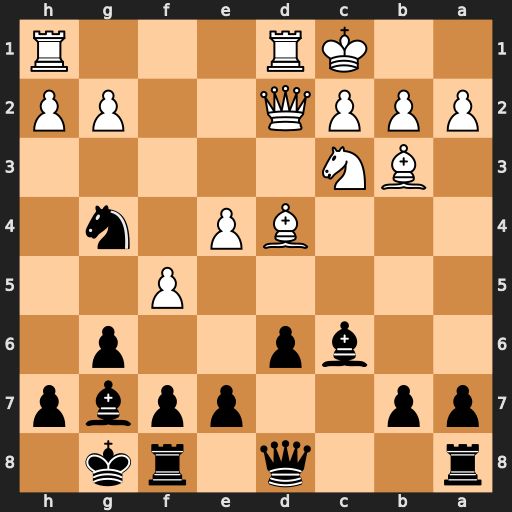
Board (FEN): r2q1rk1/pp2ppbp/2bp2p1/5P2/3BP1n1/1BN5/PPPQ2PP/2KR3R
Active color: b
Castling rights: -
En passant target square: -
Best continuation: Bh6 Qxh6 Nxh6